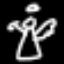
Label: angel